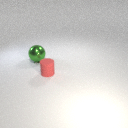
large green metal sphere to the left of small red rubber cylinder